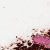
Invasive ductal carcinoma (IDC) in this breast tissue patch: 0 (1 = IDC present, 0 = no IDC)